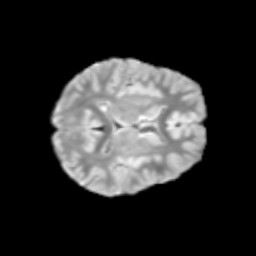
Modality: T2w
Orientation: axial
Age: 10
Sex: female
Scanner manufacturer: siemens
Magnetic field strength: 3 T
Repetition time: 3.8 s
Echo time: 0.07 s